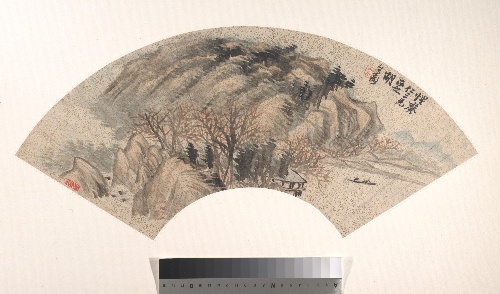
Title: 清  胡遠  山水  扇面|Landscape
Artist: Hu Yuan
Artist bio: Chinese, 1823–1886
Object type: Folding fan mounted as an album leaf
Classification: Paintings
Medium: Folding fan mounted as an album leaf; ink and color on gold-flecked paper
Culture: China
Period: Qing dynasty (1644–1911)
Dimensions: 7 1/8 x 20 1/4 in. (18.1 x 51.4 cm)
Department: Asian Art
Credit line: Gift of Robert Hatfield Ellsworth, in memory of La Ferne Hatfield Ellsworth, 1986
Accession year: 1986
Repository: Metropolitan Museum of Art, New York, NY
Tags: Mountains|Landscapes